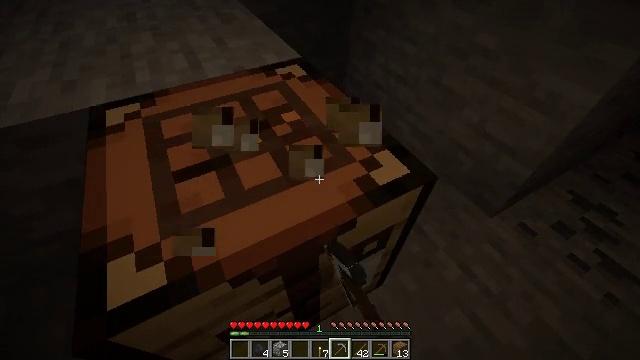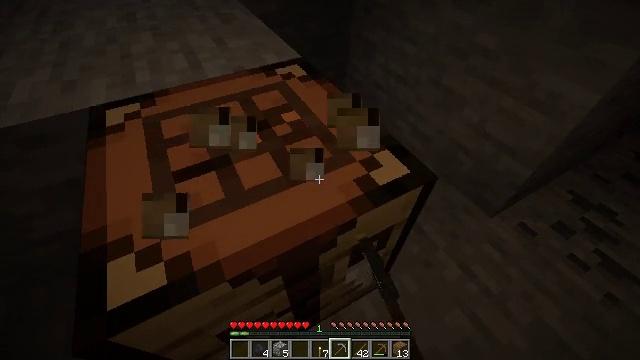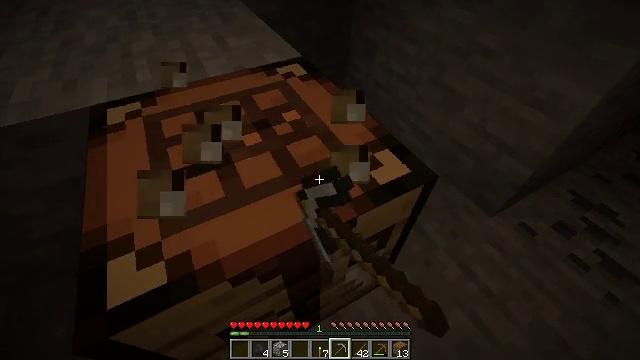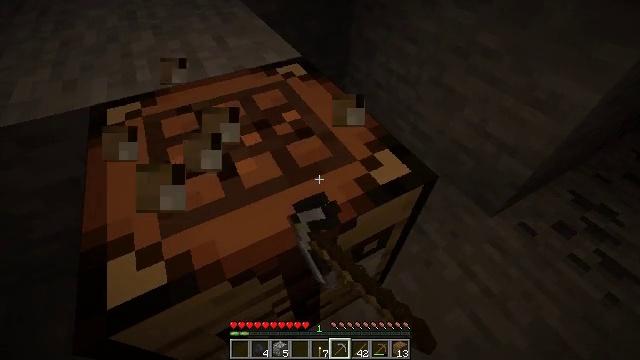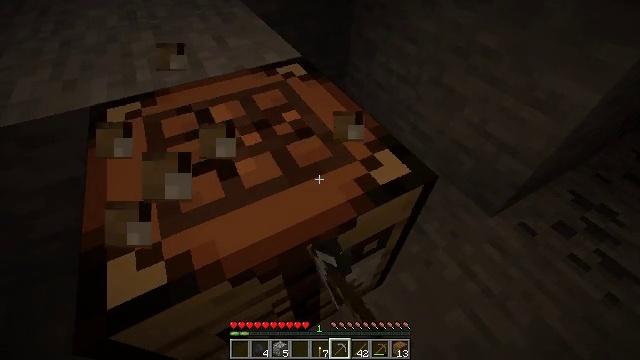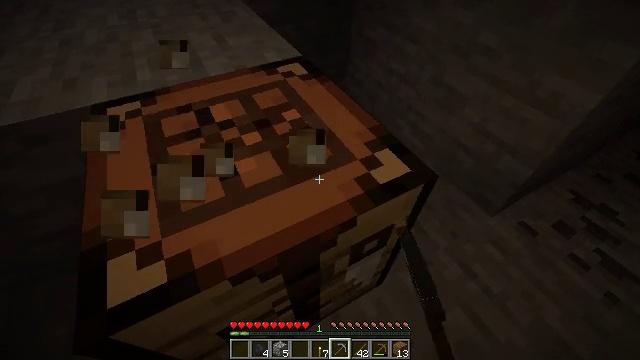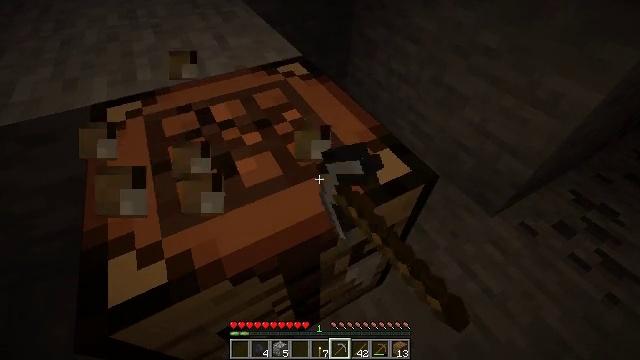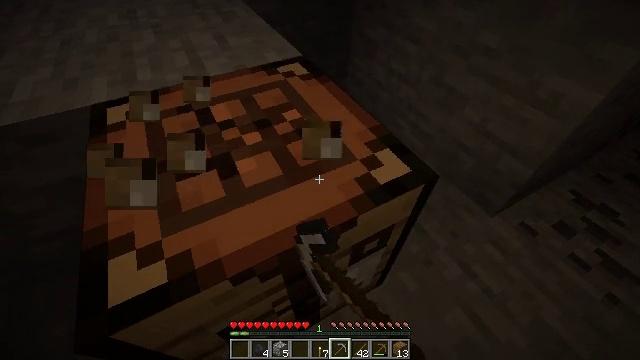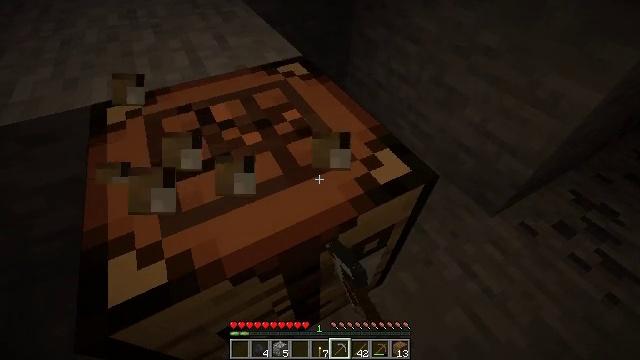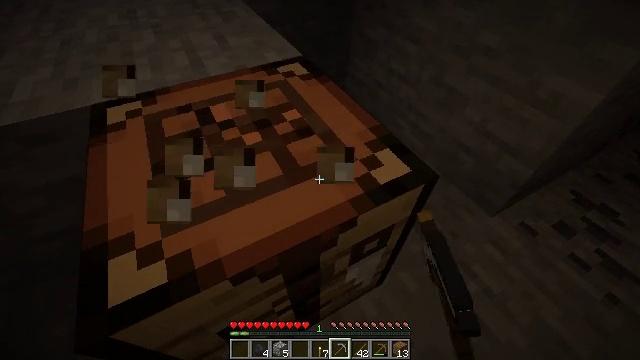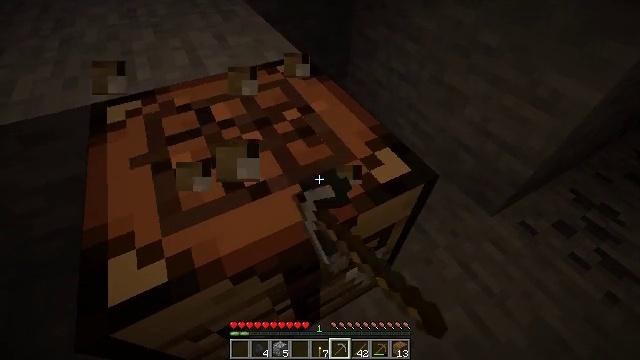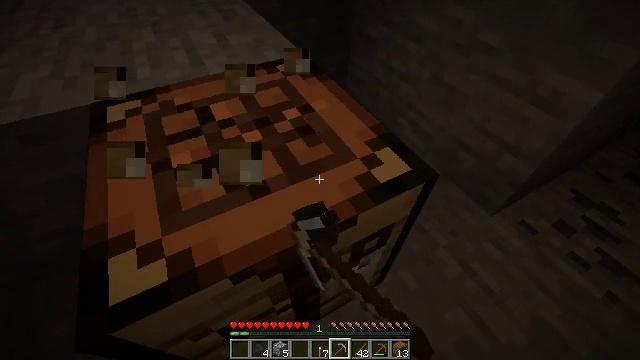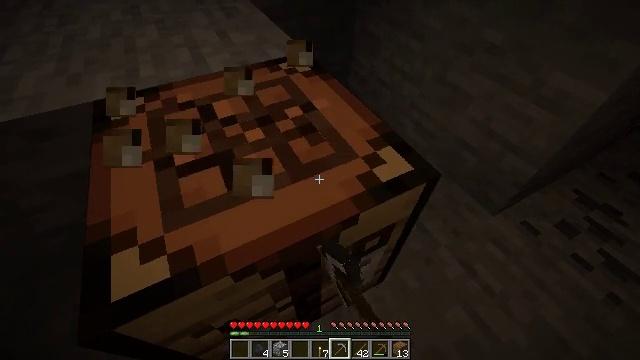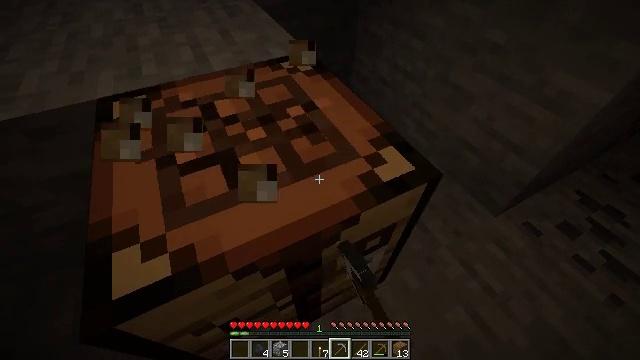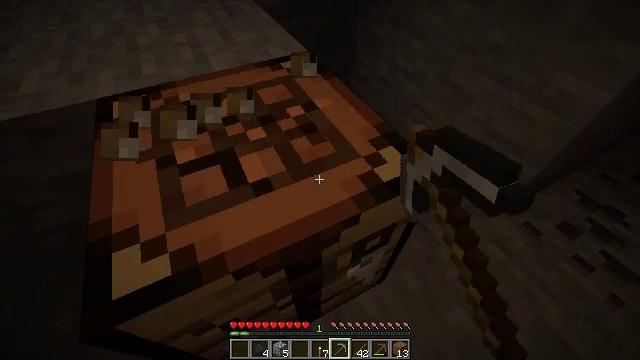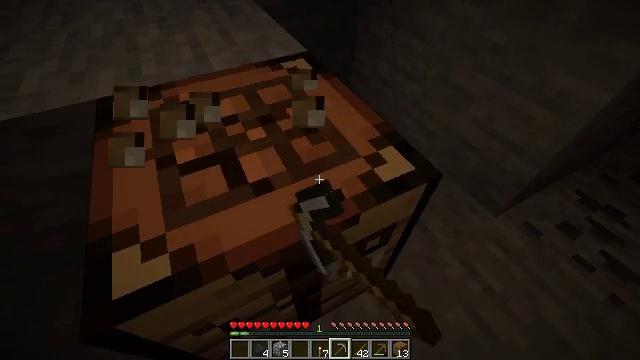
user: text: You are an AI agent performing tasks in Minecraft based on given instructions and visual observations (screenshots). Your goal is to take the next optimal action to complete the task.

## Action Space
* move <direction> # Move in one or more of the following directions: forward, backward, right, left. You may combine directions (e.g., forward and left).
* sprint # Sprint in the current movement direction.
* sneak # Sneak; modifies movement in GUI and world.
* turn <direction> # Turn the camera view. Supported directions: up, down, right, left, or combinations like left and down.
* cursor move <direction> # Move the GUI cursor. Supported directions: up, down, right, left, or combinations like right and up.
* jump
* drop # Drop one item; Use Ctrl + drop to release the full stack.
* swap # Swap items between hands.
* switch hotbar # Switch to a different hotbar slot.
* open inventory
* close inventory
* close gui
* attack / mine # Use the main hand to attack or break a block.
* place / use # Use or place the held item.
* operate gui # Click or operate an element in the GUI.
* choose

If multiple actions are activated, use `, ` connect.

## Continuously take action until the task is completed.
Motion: motion action
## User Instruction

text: Mine block crafting table.
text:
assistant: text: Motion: attack / mine
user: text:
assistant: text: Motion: attack / mine
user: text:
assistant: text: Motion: attack / mine
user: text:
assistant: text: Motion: attack / mine
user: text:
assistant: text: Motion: attack / mine
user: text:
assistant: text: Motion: attack / mine
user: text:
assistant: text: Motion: attack / mine
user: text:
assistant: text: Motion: attack / mine
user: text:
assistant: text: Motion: attack / mine
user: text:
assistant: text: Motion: attack / mine
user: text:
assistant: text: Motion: attack / mine
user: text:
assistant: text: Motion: attack / mine
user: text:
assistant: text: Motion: attack / mine
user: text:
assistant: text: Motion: attack / mine
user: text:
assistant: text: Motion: attack / mine
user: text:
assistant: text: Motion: attack / mine
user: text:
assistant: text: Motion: attack / mine
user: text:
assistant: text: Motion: attack / mine
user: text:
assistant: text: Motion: attack / mine
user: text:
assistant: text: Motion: attack / mine
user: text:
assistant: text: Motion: attack / mine
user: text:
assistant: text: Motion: attack / mine
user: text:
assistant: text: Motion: attack / mine
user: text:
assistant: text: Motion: attack / mine
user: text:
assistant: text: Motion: attack / mine
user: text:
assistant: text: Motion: attack / mine
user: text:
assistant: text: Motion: attack / mine
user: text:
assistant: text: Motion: attack / mine
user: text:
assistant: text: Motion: attack / mine
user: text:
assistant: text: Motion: attack / mine